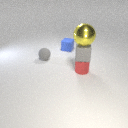
small gray rubber sphere in front of small blue rubber cube